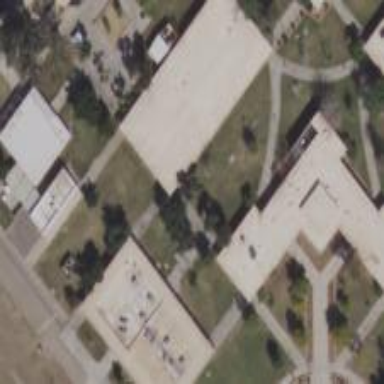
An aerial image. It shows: College building.